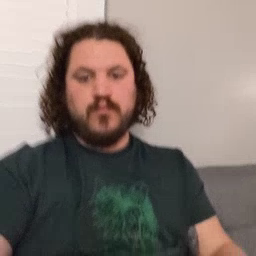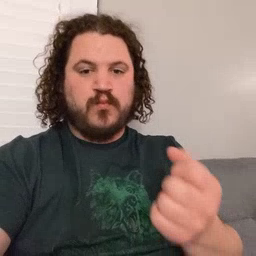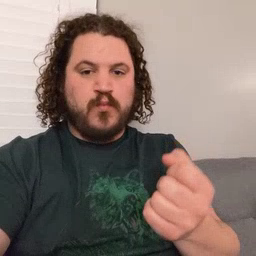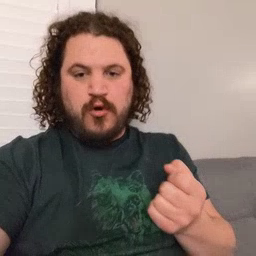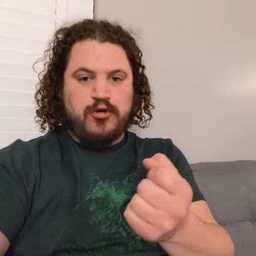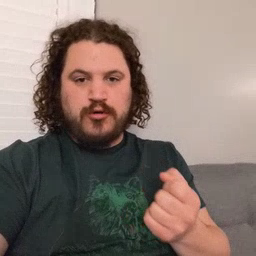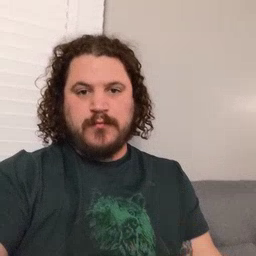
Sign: drawer